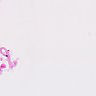
Metastatic tissue present: no